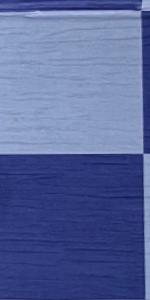
Label: Empty